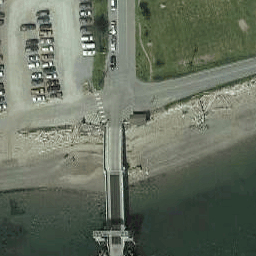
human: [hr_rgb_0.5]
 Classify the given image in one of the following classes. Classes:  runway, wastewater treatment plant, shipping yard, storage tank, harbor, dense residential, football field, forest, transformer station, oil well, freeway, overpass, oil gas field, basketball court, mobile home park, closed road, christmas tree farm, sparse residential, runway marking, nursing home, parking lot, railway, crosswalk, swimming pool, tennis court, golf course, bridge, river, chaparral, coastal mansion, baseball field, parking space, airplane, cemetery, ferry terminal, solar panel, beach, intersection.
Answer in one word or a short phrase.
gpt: ferry terminal